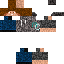
A male human skin with medium skin, wearing brown long hair dressed in a blue hoodie and black pants, featuring a closed mouth.